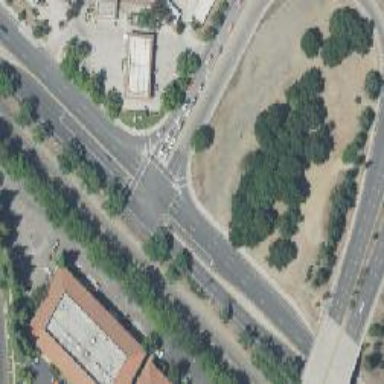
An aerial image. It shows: Solid stop line on the road.